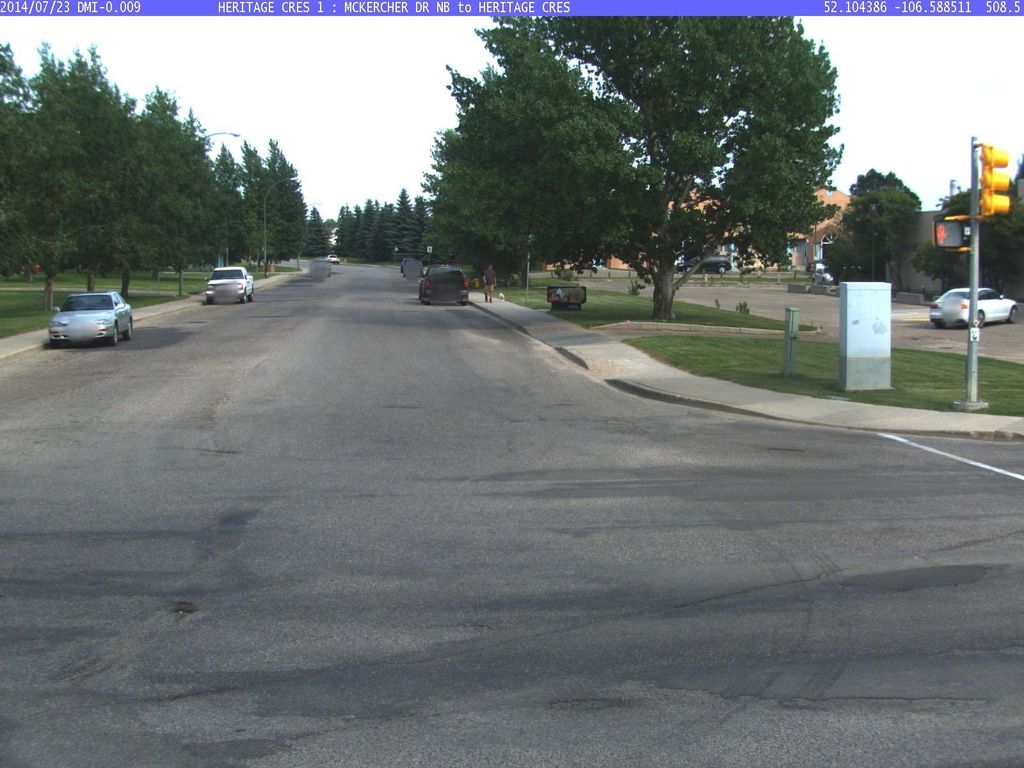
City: saskatoon